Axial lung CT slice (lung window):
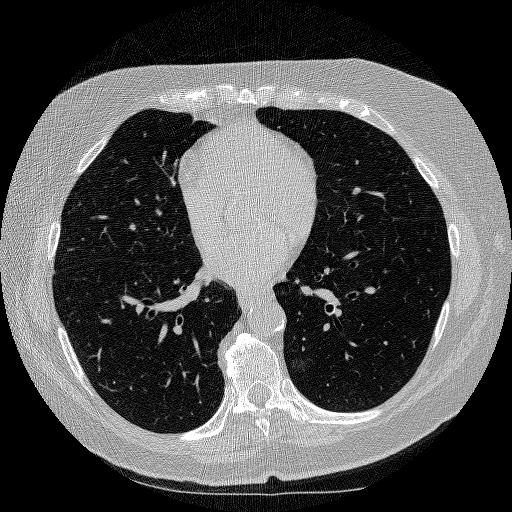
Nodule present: yes
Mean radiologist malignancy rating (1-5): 3.5